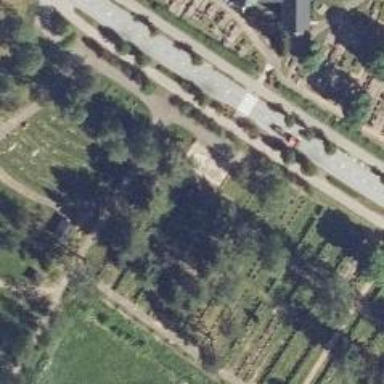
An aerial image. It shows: Historical war memorial.